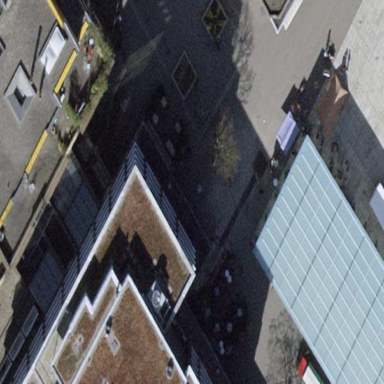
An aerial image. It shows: Marketplace located on roof.